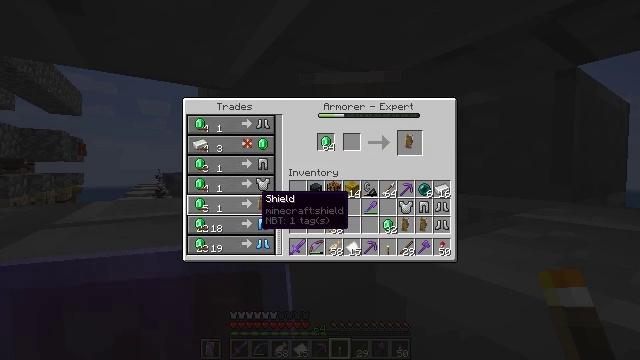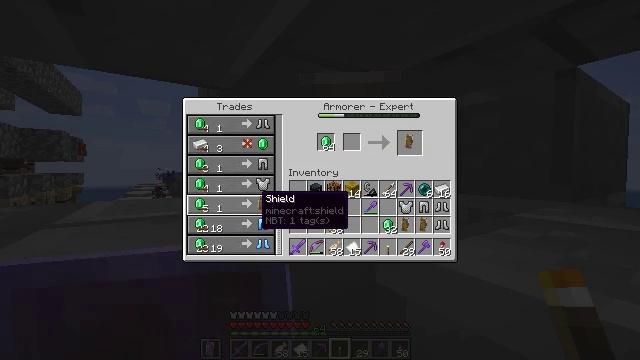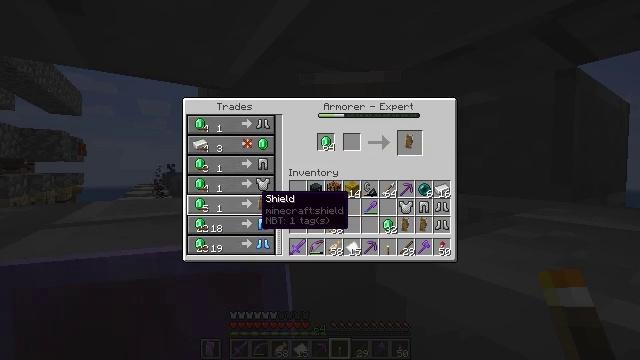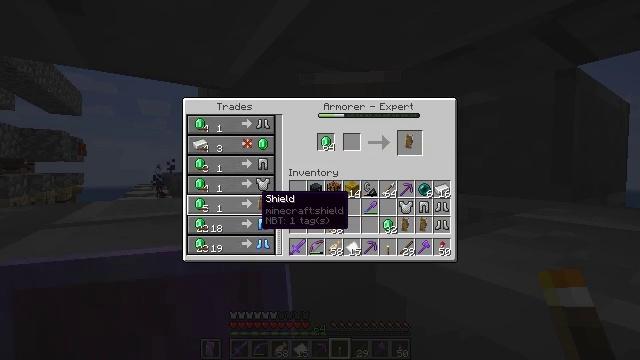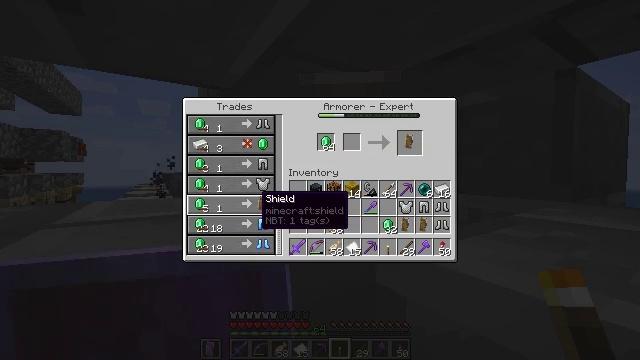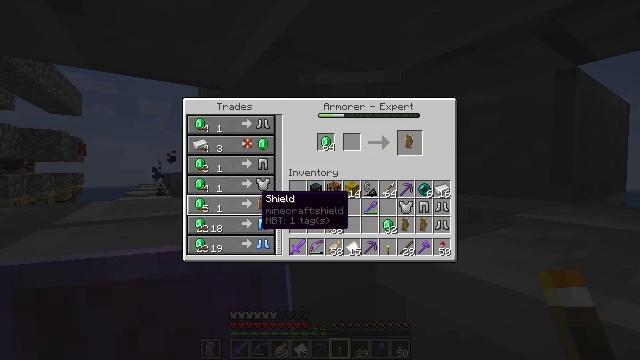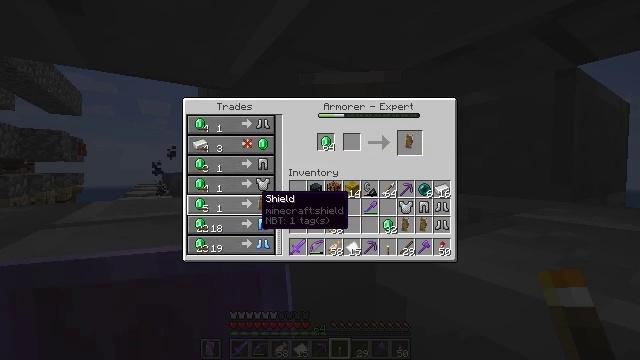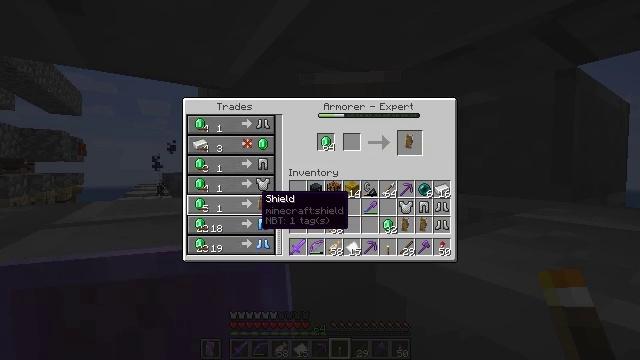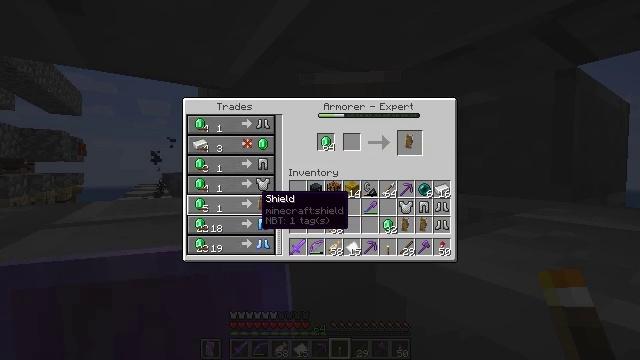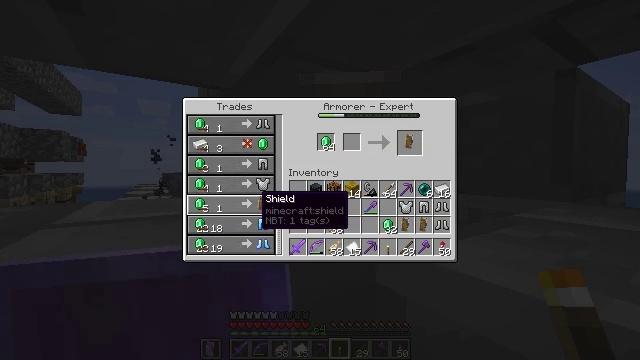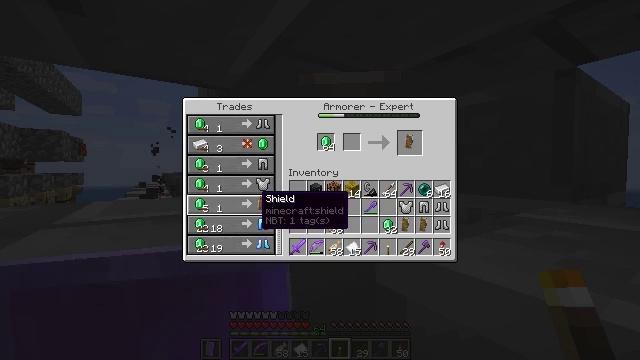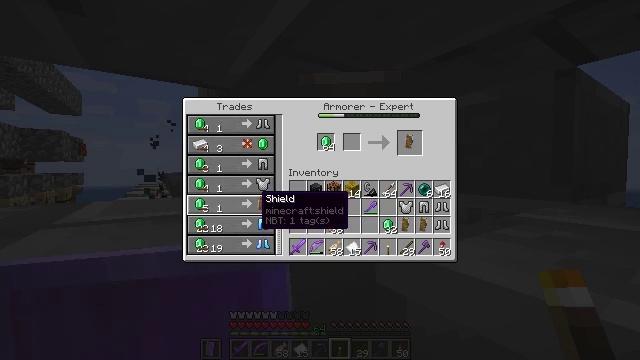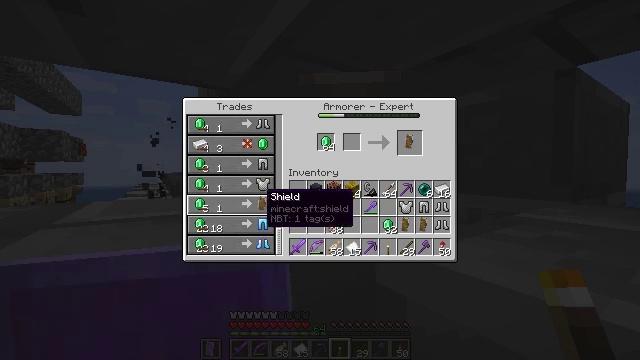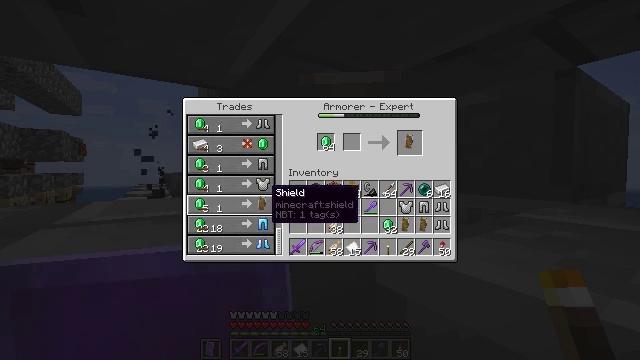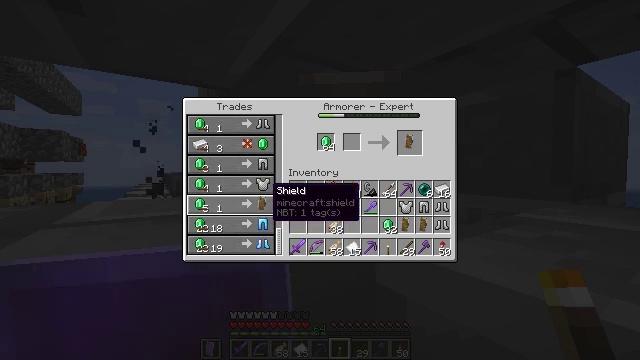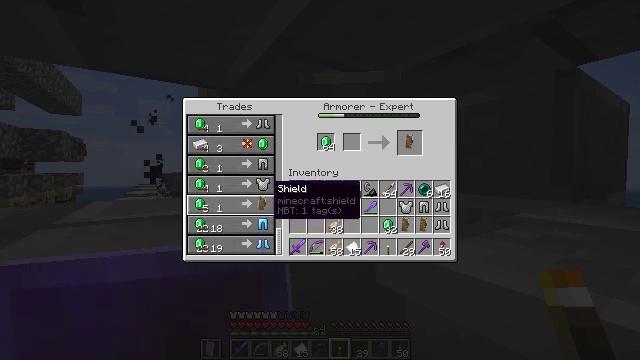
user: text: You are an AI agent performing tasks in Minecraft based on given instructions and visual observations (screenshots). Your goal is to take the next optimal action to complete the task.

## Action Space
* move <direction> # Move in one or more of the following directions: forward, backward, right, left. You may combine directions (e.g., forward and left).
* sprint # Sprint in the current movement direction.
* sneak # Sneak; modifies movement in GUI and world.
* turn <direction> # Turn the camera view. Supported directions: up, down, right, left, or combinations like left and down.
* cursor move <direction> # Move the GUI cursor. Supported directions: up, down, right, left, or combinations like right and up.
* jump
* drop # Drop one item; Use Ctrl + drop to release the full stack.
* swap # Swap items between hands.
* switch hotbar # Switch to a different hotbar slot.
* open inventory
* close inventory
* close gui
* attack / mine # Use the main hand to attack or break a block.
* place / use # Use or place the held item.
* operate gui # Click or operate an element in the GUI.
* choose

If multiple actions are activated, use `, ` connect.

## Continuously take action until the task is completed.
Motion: motion action
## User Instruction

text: Open the crafting table to make a chainmail chestplate.
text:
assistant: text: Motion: no_op
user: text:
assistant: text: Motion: no_op
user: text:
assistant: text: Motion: no_op
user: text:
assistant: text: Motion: no_op
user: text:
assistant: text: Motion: no_op
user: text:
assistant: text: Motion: no_op
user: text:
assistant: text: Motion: no_op
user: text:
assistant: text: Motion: no_op
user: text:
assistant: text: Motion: no_op
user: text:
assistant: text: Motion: no_op
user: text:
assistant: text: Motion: no_op
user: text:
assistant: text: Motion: no_op
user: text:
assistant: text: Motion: no_op
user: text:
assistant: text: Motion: no_op
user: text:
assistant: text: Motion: no_op
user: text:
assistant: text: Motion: no_op
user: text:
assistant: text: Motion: sneak
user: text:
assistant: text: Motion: sneak
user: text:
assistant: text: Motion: sneak
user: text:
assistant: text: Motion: sneak
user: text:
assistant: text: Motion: sneak
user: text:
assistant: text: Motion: sneak
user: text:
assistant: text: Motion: sneak
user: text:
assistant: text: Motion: sneak
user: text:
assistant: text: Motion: sneak
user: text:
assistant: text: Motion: sneak
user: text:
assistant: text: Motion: sneak
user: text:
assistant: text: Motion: sneak
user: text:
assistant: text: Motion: sneak
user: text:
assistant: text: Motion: no_op